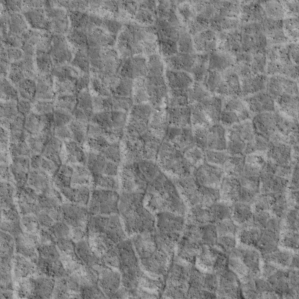
Label: non_frost